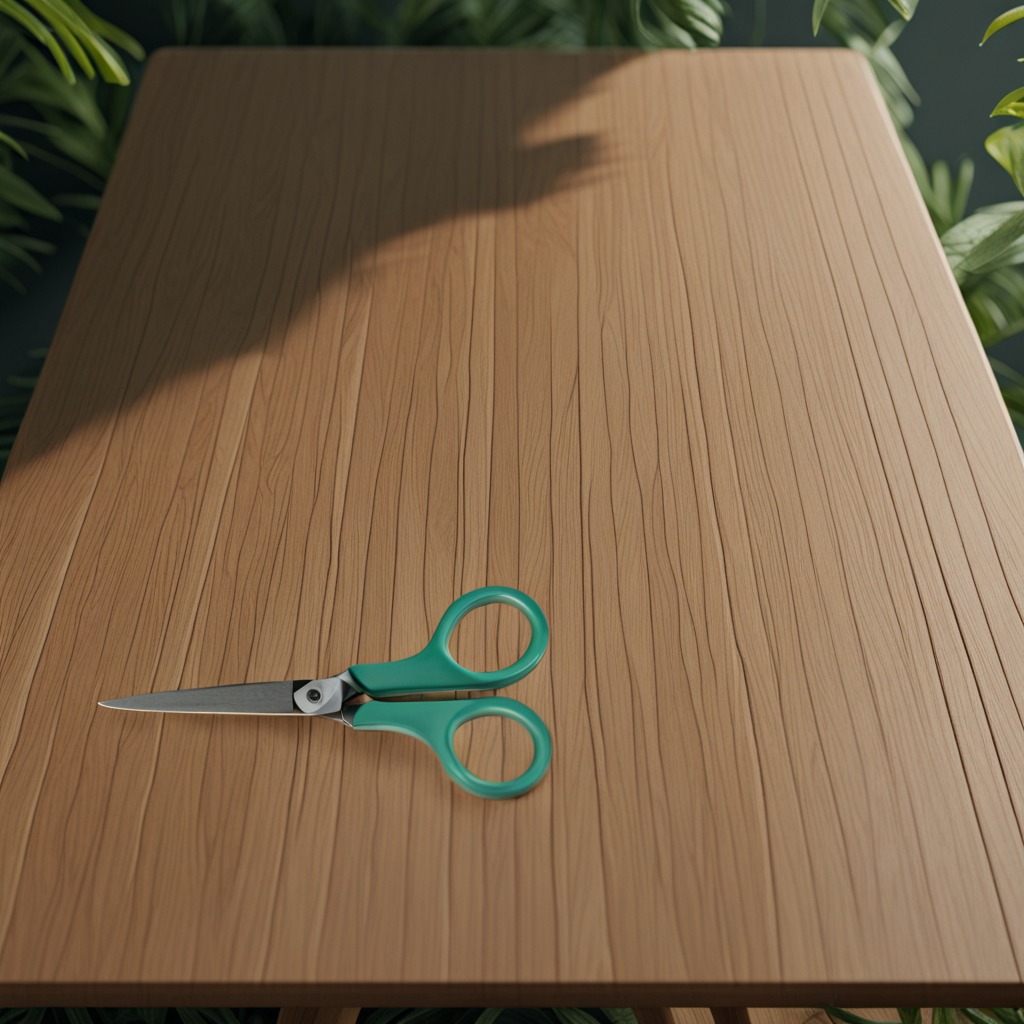
A scissor lying on a wooden table inside a jungle field workshop tent humid ambient light worn but